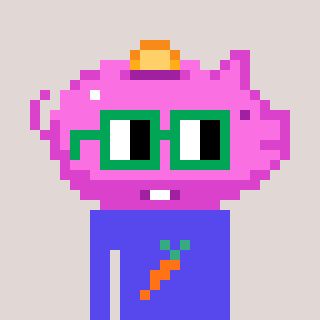
a pixel art character with square green glasses, a piggybank-shaped head and a computerblue-colored body on a warm background